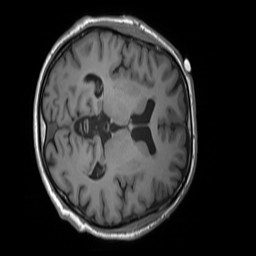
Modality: T1w
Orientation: axial
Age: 63
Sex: male
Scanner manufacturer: siemens
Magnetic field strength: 3 T
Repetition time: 1.55 s
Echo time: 0.00234 s